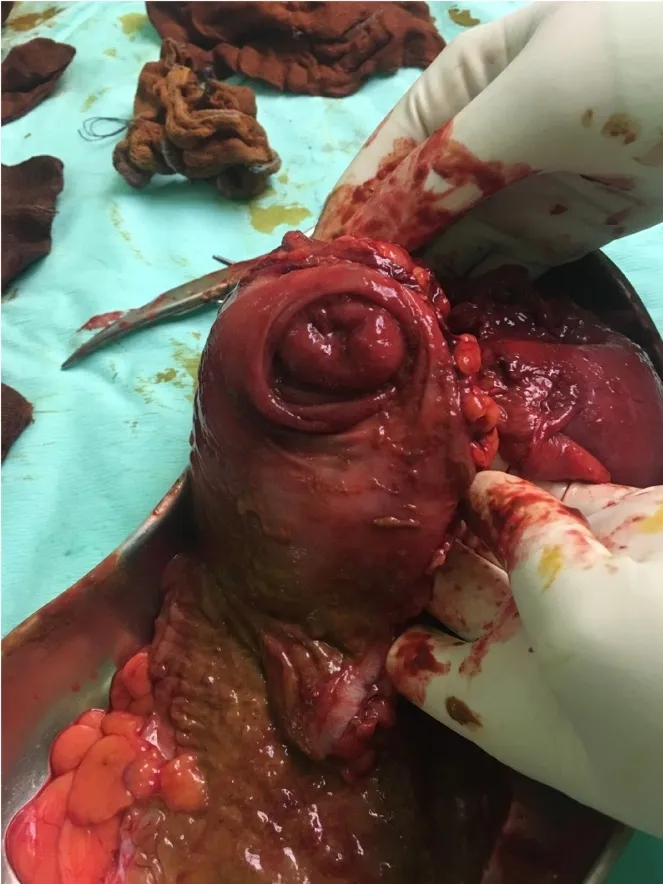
Intussusception with tumour within.
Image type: medical_photograph (other_medical_photograph)